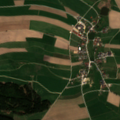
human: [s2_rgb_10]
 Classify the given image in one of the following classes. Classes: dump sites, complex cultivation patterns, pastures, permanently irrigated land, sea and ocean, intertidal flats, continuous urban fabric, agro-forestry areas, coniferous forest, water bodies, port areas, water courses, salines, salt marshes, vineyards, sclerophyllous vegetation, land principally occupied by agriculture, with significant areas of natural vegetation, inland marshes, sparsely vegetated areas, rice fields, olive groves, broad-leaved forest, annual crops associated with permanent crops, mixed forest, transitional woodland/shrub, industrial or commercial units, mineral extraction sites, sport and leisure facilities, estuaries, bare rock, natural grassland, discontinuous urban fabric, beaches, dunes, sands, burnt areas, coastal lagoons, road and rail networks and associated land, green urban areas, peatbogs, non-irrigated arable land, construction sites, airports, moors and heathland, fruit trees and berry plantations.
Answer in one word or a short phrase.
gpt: non-irrigated arable land, complex cultivation patterns, coniferous forest